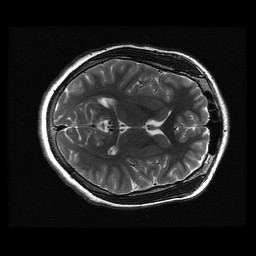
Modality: T2w
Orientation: axial
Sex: male
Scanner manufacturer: ge
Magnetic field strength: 3 T
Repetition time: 5 s
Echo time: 0.1015 s